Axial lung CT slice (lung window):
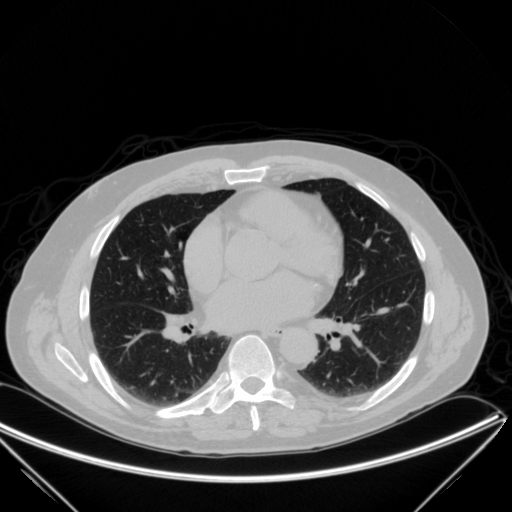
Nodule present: no